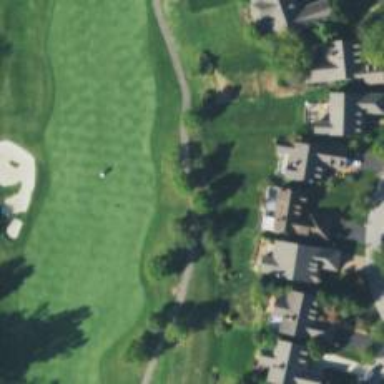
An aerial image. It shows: Path designated for golf carts.